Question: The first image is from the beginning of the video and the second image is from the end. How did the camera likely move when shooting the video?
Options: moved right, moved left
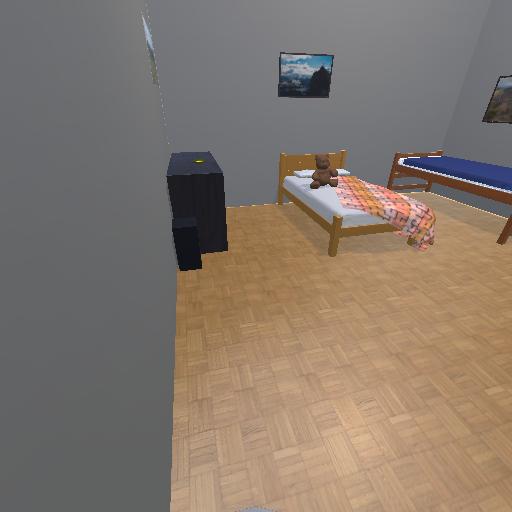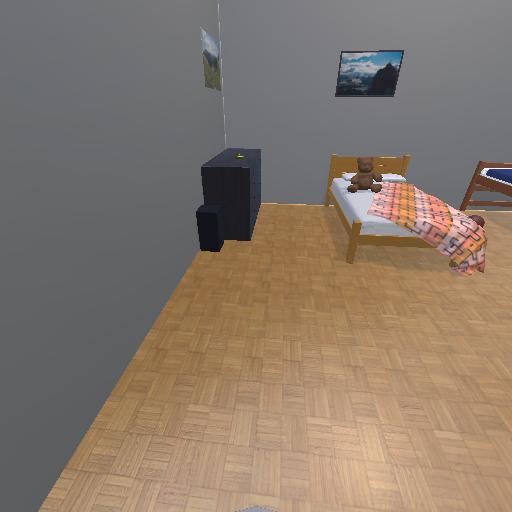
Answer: moved right